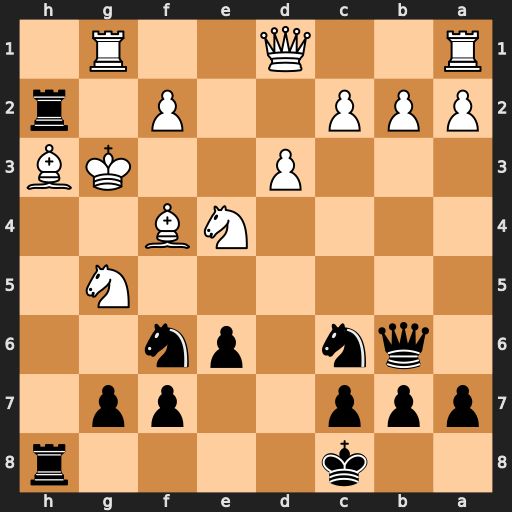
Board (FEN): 2k4r/ppp2pp1/1qn1pn2/6N1/4NB2/3P2KB/PPP2P1r/R2Q2R1
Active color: b
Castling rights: -
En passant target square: -
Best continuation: Nxe4+ Kxh2 Qxf2+ Kh1 Nxg5